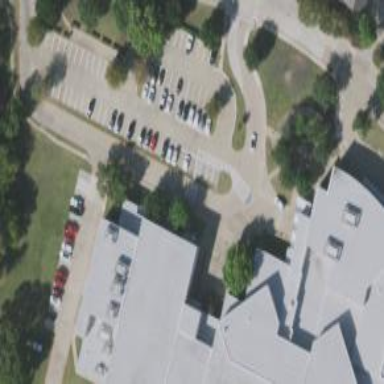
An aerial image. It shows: Parking space.